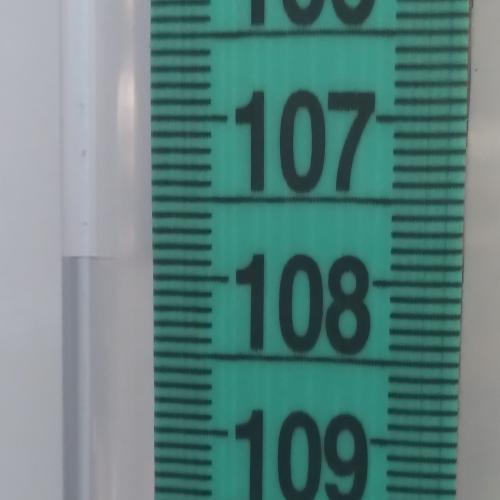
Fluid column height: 107.9 cm